Field crop: maize
Growth stage: 2
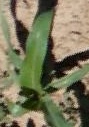
Species: maize